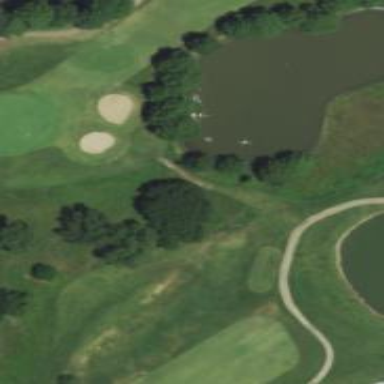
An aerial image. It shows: Picturesque scene of golf course with lateral water hazard.